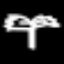
Label: palm tree